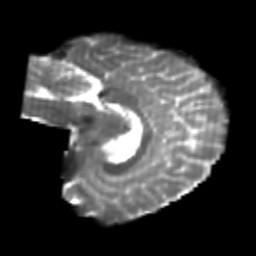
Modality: T2w
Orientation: sagittal
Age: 26
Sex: female
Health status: healthy
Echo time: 0.074 s